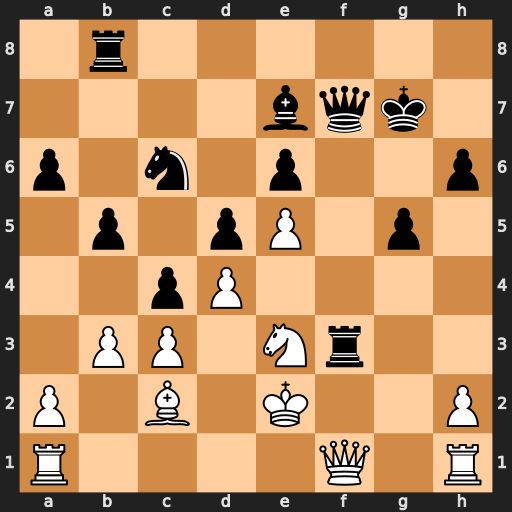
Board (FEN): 1r6/4bqk1/p1n1p2p/1p1pP1p1/2pP4/1PP1Nr2/P1B1K2P/R4Q1R
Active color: w
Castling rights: -
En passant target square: -
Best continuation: Qxf3 Qxf3+ Kxf3